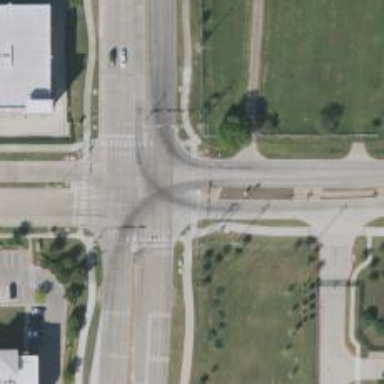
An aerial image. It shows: Marked footway crossing with lines.